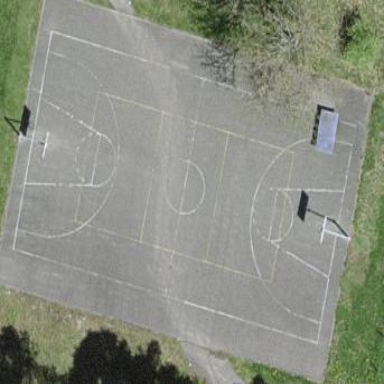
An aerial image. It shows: Basketball court located in leisure land pitch.